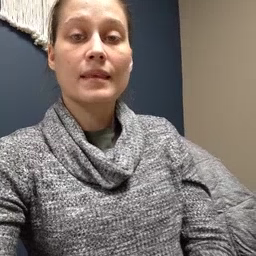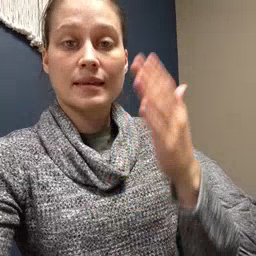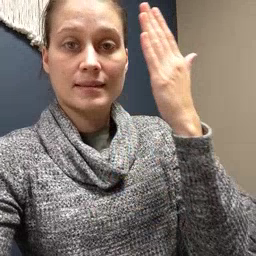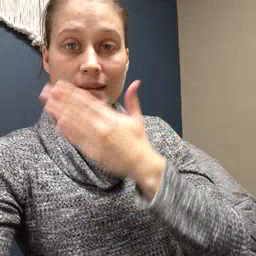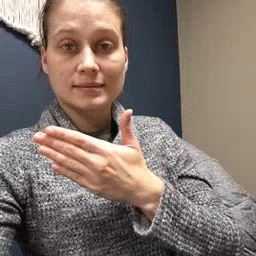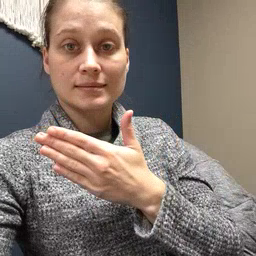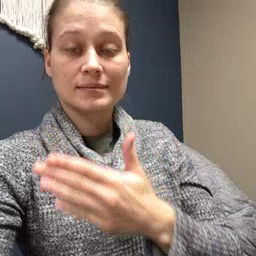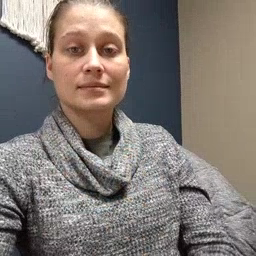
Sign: night